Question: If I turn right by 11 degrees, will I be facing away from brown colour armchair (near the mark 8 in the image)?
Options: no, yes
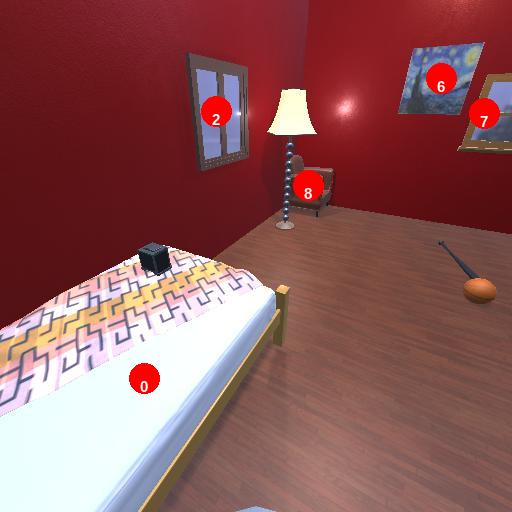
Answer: no